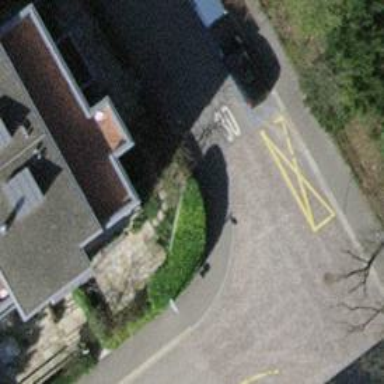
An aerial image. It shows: Residential road with sett surface and sidewalks on both sides. There is opposite cycleway.